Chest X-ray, PA view. Patient: 55 years old, sex F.
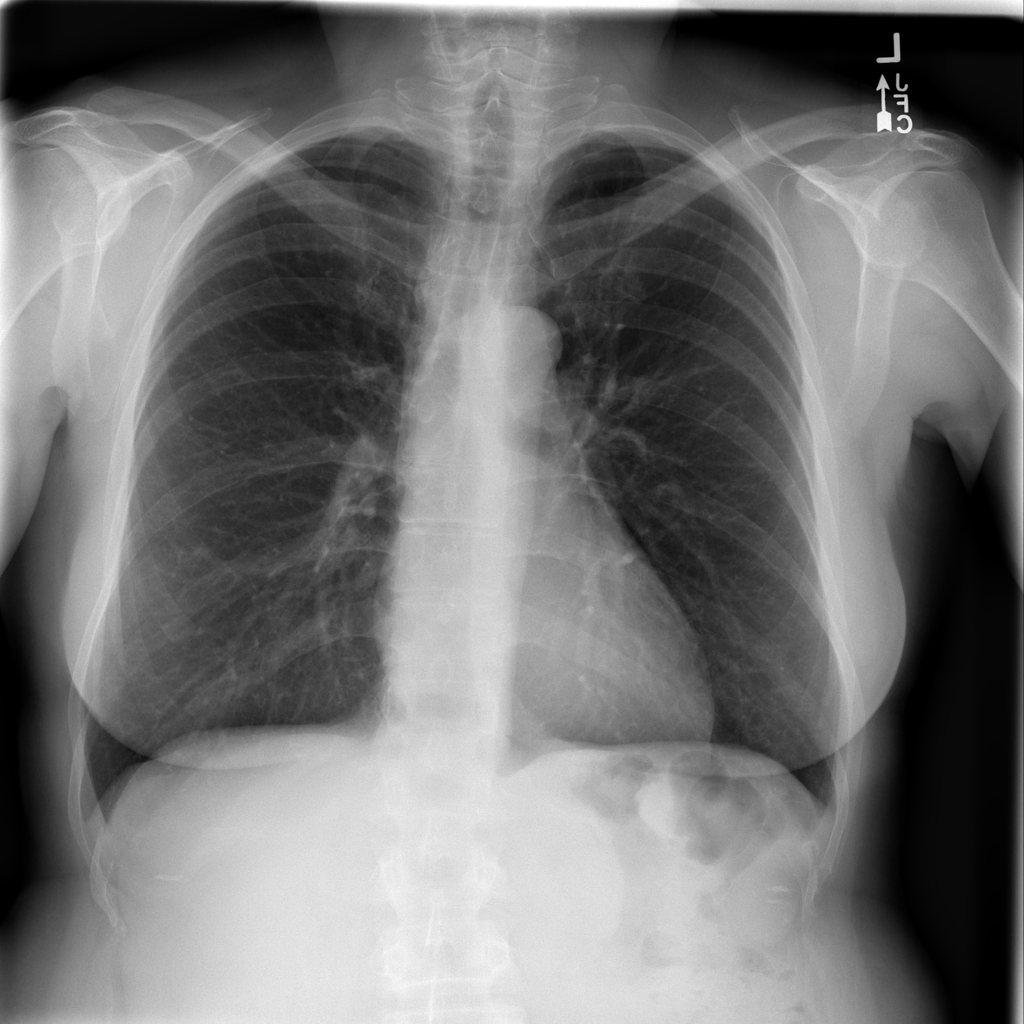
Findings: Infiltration